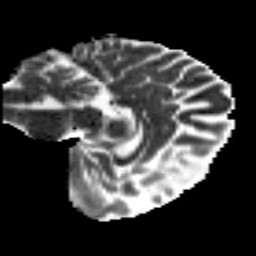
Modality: MD
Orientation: sagittal
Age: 24
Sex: male
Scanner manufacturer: siemens
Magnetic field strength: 3 T
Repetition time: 8.8 s
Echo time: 0.085 s